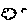
Label: cloud